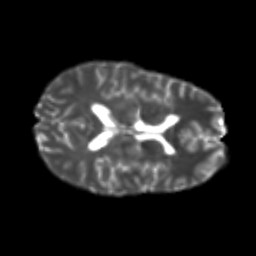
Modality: T2w
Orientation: axial
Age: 24
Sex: male
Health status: healthy
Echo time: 0.074 s